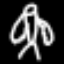
Label: angel